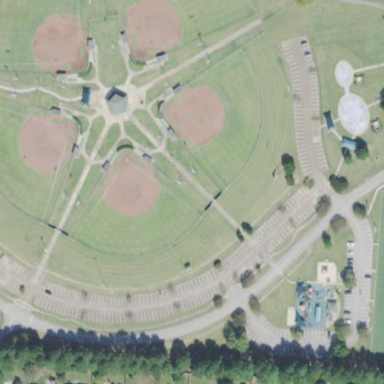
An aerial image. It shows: Grass baseball pitch for leisure and sport.